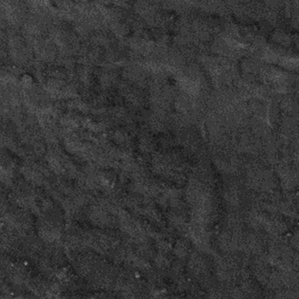
Label: frost